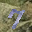
Label: 7